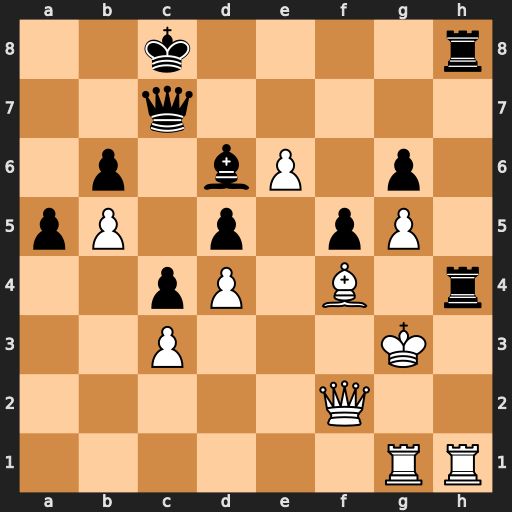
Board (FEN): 2k4r/2q5/1p1bP1p1/pP1p1pP1/2pP1B1r/2P3K1/5Q2/6RR
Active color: w
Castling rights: -
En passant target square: -
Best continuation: Rxh4 Rxh4 Kxh4 Bxf4 e7